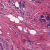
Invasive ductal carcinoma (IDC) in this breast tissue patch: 0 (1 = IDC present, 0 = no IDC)